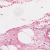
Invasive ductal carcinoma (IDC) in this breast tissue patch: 0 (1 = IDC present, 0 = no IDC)